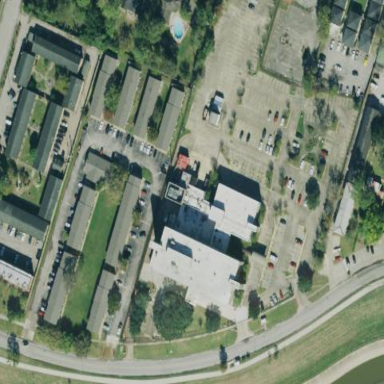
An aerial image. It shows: Hospital building.